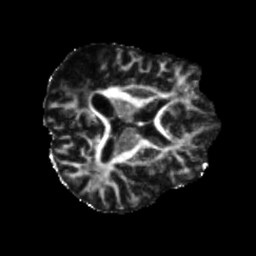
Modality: FA
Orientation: axial
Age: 68
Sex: male
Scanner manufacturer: siemens
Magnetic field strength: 3 T
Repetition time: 5.25 s
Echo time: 0.08 s